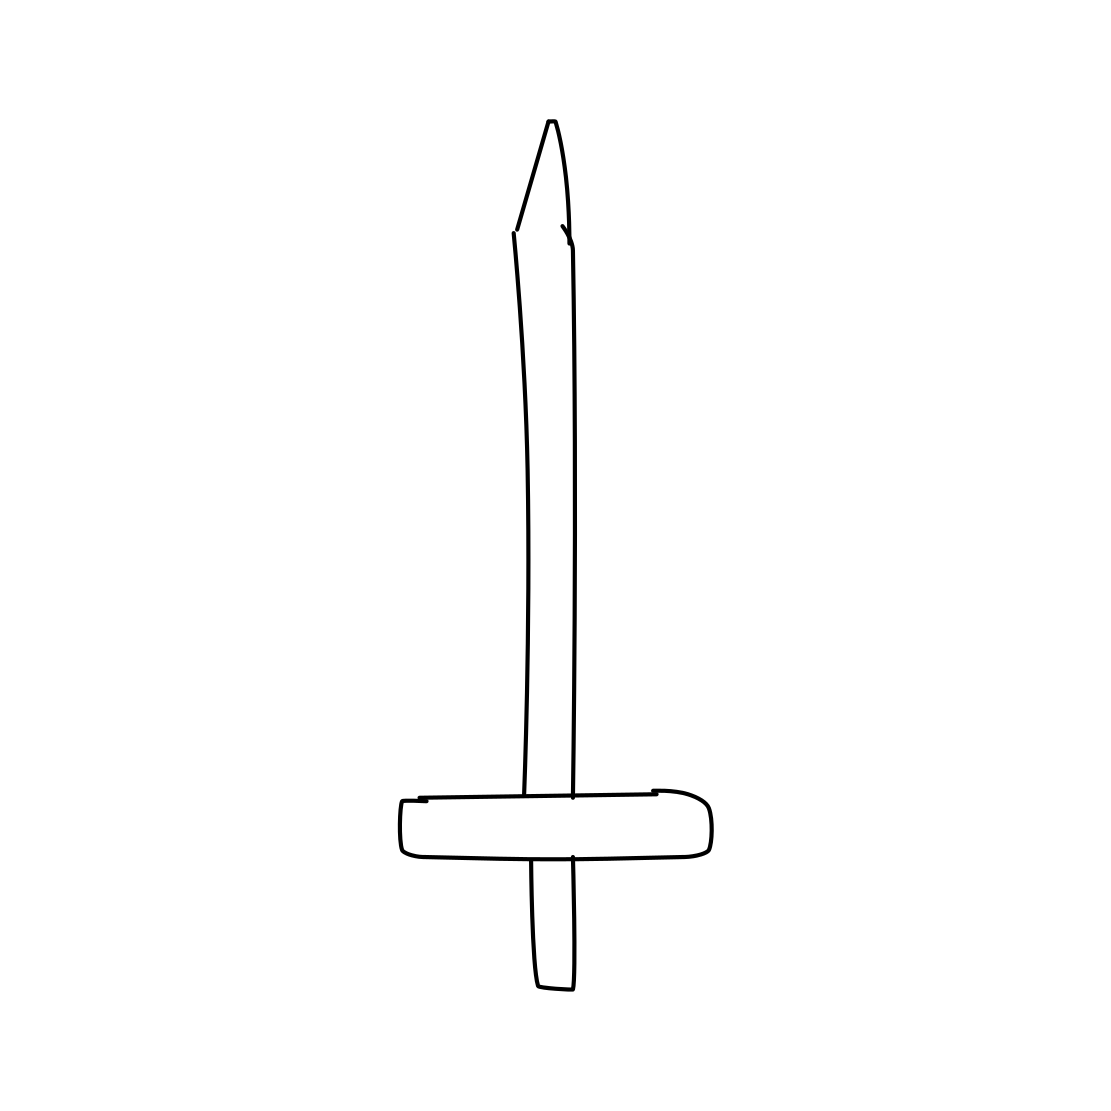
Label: sword